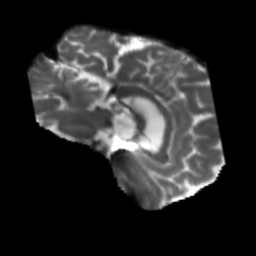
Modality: T2w
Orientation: sagittal
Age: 64
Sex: male
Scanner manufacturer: siemens
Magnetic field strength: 3 T
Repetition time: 5.25 s
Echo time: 0.08 s